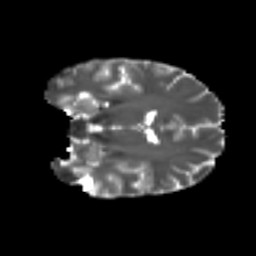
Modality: T2w
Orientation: coronal
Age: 30
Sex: female
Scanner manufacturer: ge
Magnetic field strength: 3 T
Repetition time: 7.8 s
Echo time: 0.0606 s